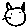
Label: cat